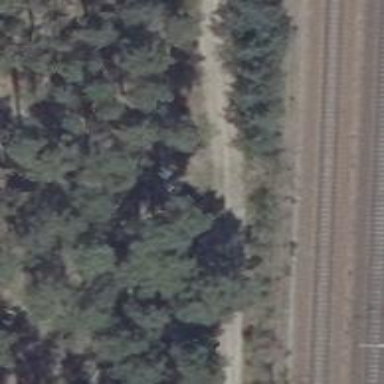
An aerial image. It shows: Grassy track with grade 5 track type.